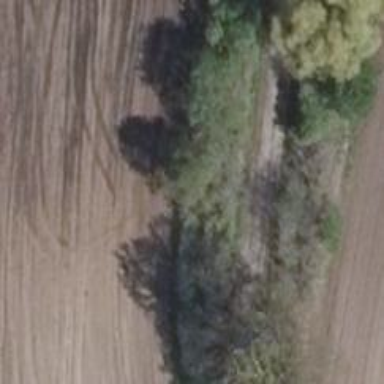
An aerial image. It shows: Row of deciduous broadleaved trees.